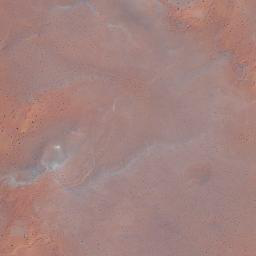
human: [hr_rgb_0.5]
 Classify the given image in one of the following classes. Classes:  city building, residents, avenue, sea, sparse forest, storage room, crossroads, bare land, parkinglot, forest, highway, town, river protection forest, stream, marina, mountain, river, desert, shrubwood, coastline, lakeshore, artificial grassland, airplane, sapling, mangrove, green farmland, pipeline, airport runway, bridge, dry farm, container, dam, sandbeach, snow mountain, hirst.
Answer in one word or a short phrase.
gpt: desert